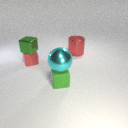
small green metal cube behind large cyan metal sphere